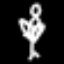
Label: angel